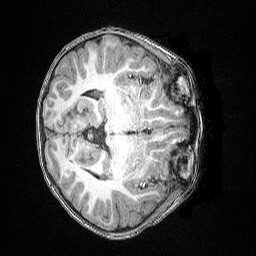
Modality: T1w
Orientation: axial
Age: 83
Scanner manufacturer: siemens
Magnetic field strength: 3 T
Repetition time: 2.5 s
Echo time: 0.00347 s